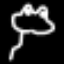
Label: frog